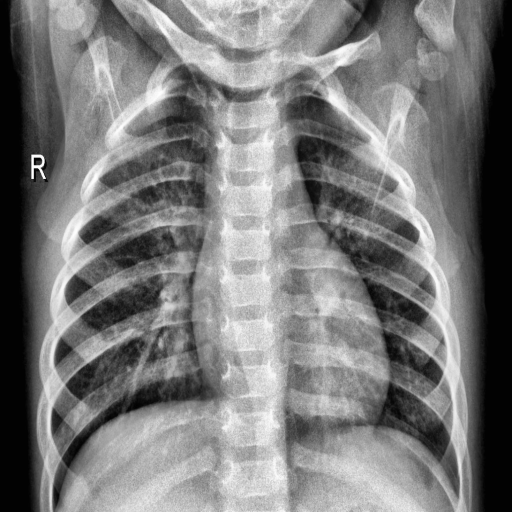
Finding: PNEUMONIA